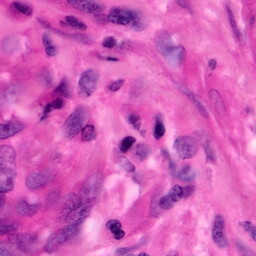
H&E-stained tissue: Pancreatic